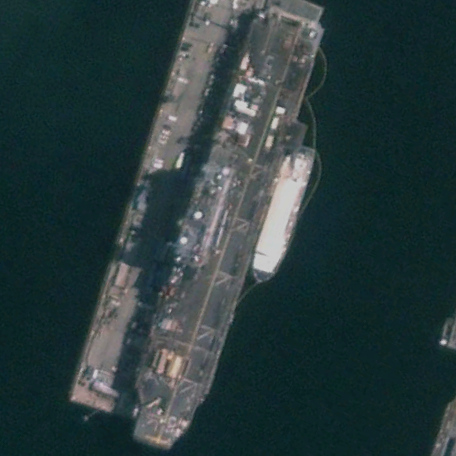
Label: assault